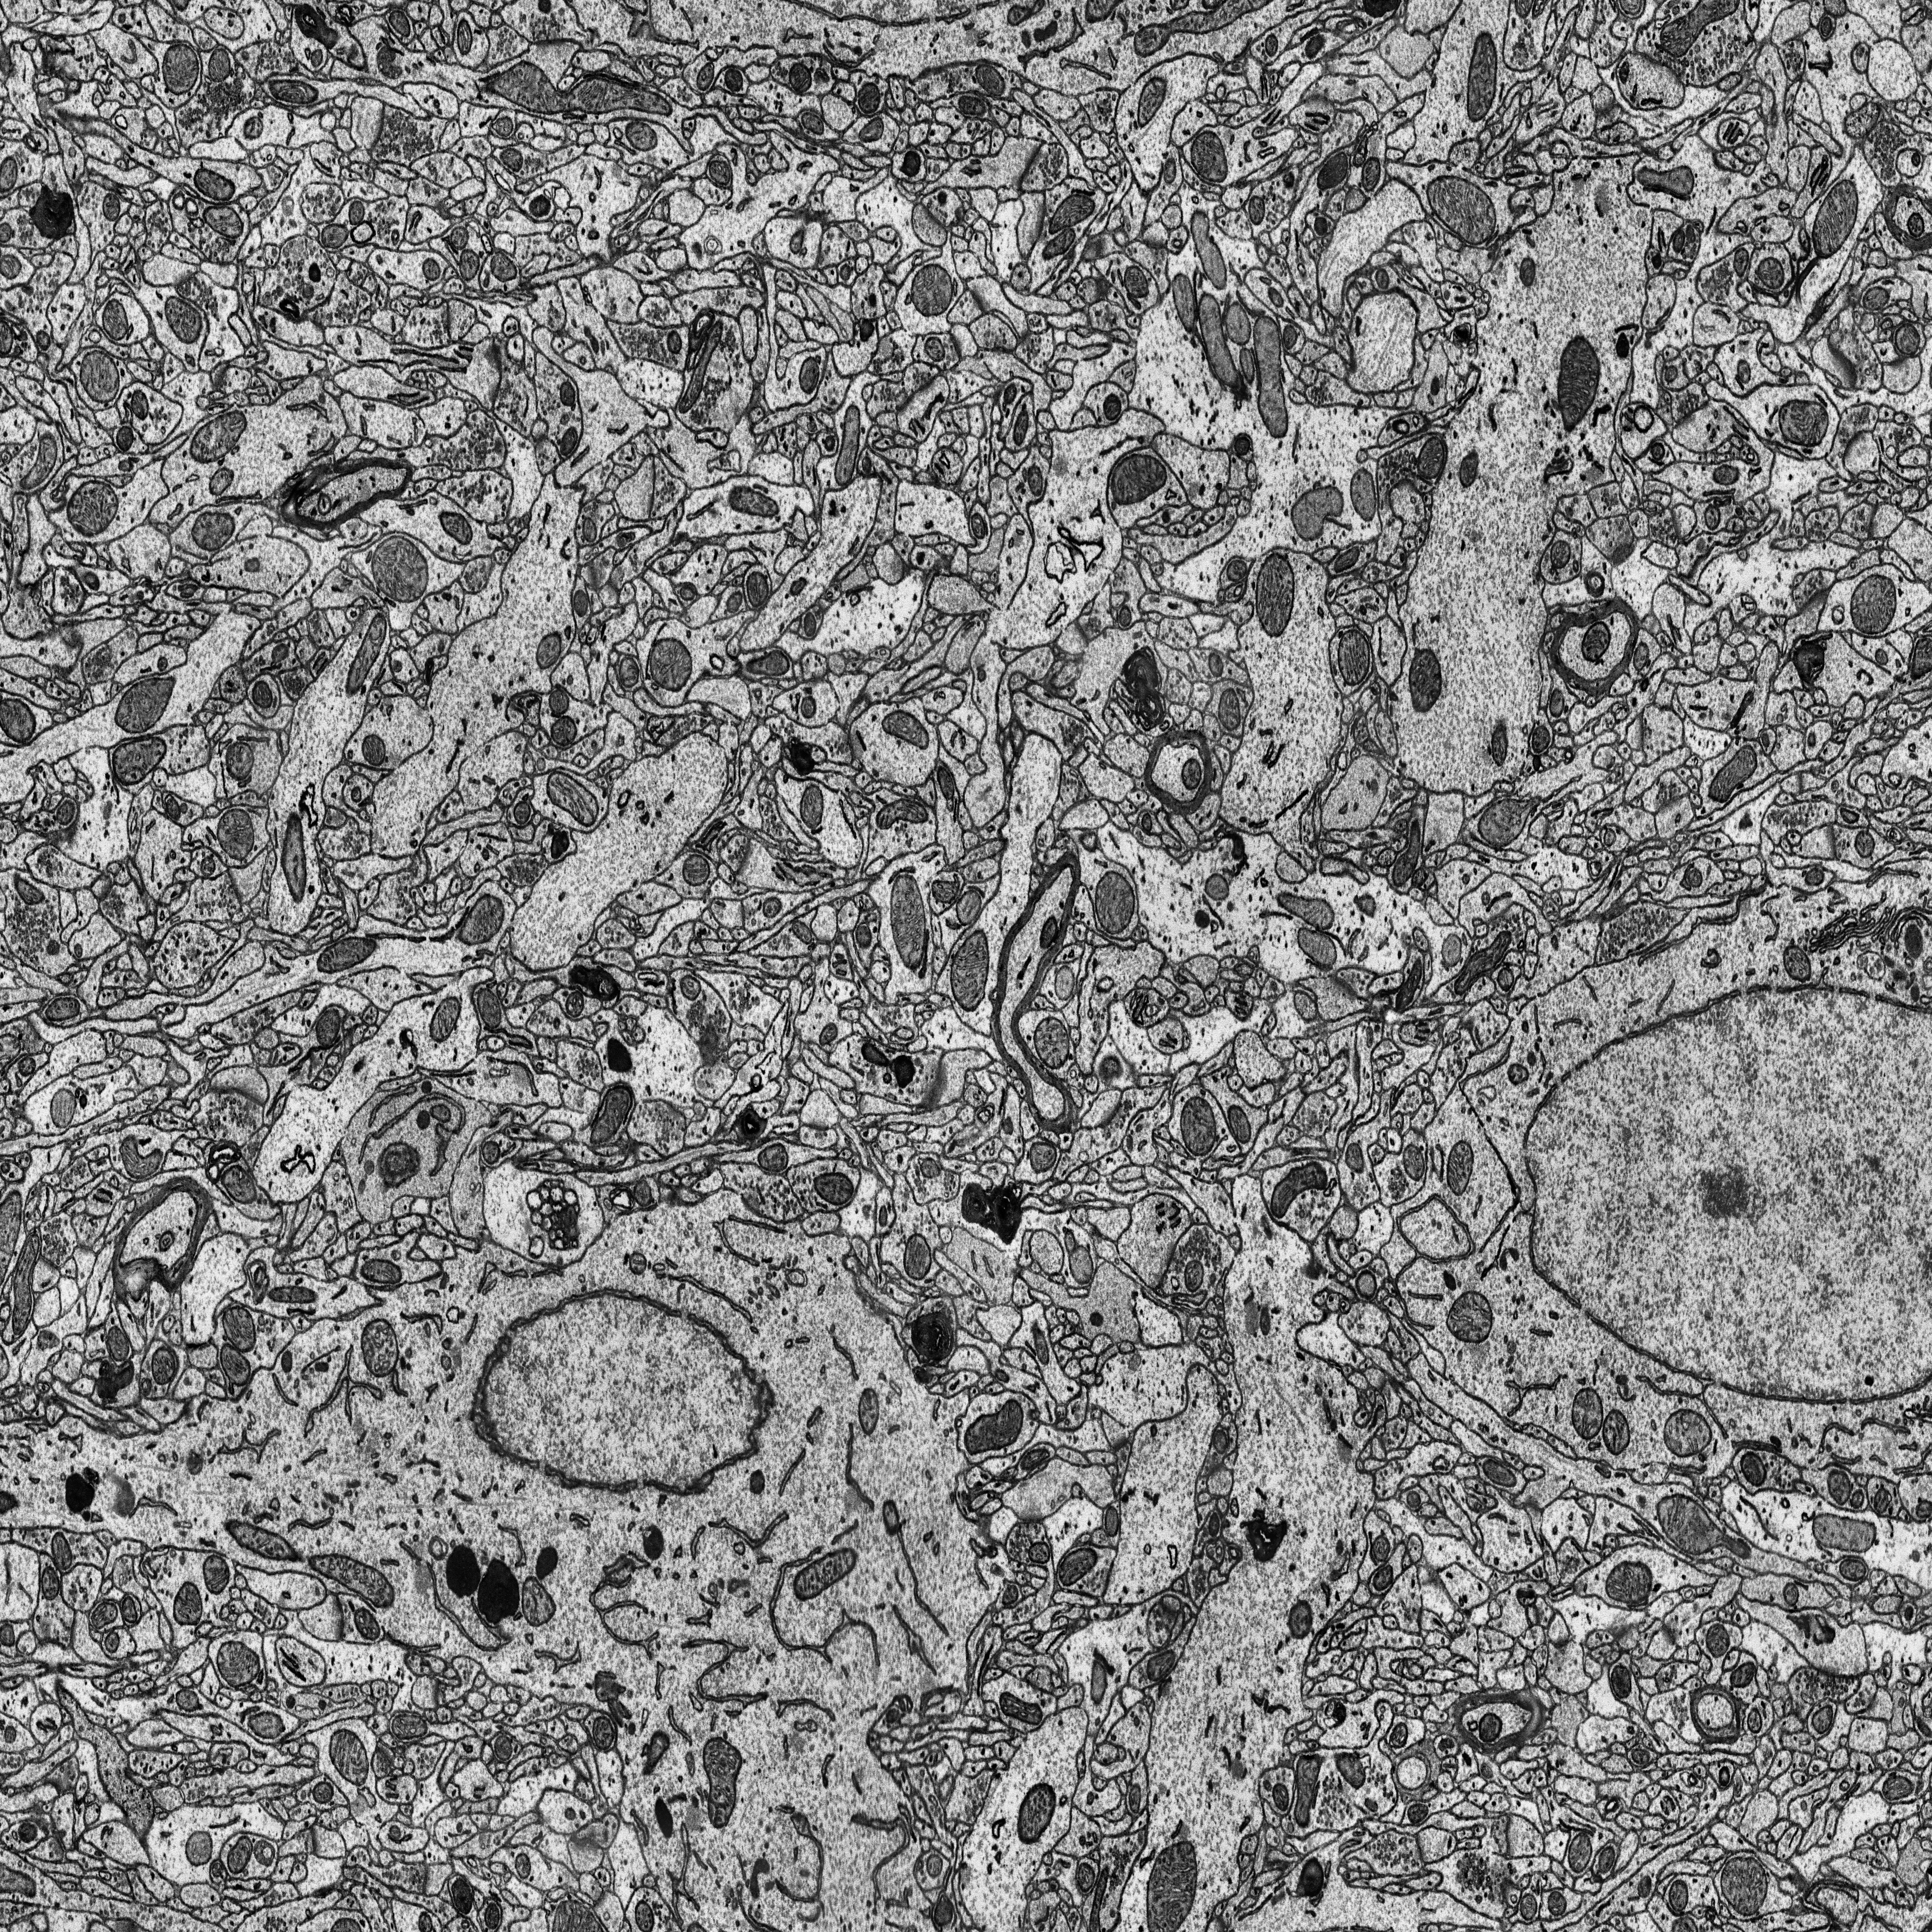
Electron microscopy slice of rat cortex tissue
Slice depth (z): 189
Mitochondria instances in slice: 382